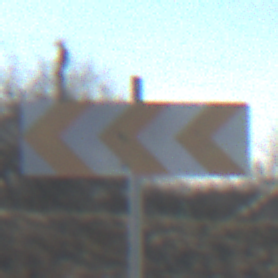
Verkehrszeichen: RichtungstafelnInKurvenGrossRechts
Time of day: MorningAfternoon
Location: Outdoor (Nature)
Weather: PartlyCloudy
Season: NotSpecified
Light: Natural